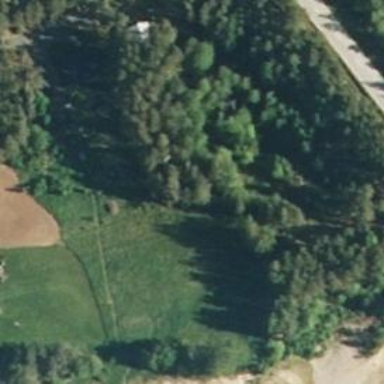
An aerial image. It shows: Disc golf course for leisure activity.